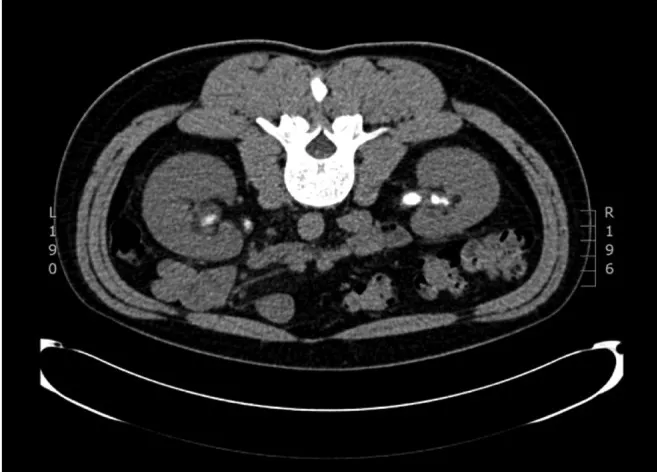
A noncontrast CT KUB showing bilateral renal and a right pelviureteral calculus. KUB, kidney, ureter, and bladder radiograph.
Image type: radiology (ct)